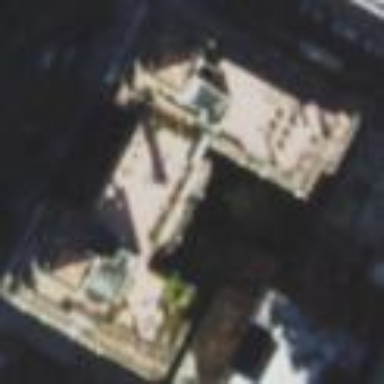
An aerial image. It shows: Image showing building with apartments.